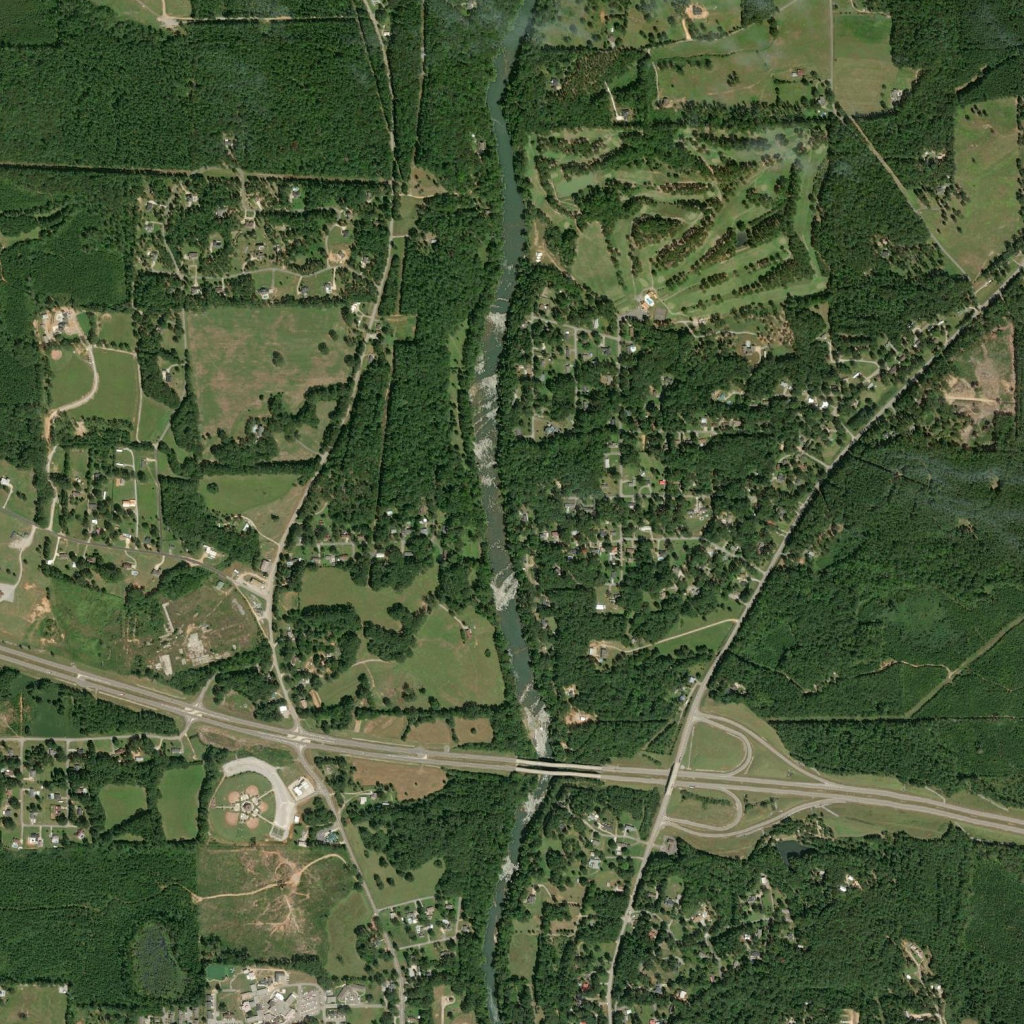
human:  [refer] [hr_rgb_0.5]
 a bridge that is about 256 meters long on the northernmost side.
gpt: <box>[[50, 74, 58, 75, 0]]</box>

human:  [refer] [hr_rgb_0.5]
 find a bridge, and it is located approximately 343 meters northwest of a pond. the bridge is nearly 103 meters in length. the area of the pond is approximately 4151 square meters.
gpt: <box>[[64, 74, 66, 77, 0]]</box>

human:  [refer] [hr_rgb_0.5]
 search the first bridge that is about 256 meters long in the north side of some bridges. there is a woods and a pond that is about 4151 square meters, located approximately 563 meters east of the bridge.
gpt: <box>[[50, 74, 58, 75, 0]]</box>

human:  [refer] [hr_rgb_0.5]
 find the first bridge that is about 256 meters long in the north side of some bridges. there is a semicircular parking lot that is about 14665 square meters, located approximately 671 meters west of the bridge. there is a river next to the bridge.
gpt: <box>[[50, 74, 58, 75, 0]]</box>